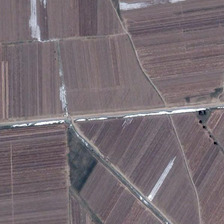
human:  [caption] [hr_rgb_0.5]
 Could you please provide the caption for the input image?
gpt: this is a land .

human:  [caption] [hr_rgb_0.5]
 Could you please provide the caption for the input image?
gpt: it is white, brown and light brown, .

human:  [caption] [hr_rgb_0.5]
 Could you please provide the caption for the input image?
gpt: many pieces of yellow farmlands are together .

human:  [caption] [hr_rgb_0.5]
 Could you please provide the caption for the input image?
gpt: many pieces of yellow farmlands are together .

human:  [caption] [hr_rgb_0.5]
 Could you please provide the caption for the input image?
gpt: this is a land .